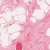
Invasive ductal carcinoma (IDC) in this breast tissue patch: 0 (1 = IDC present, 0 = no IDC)